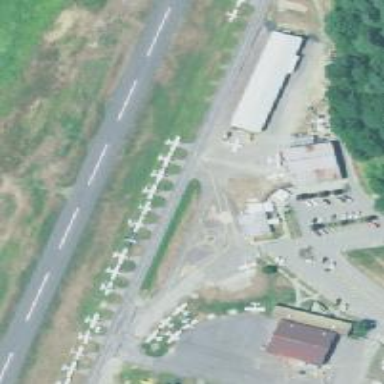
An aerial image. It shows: Image of taxiway at airport.